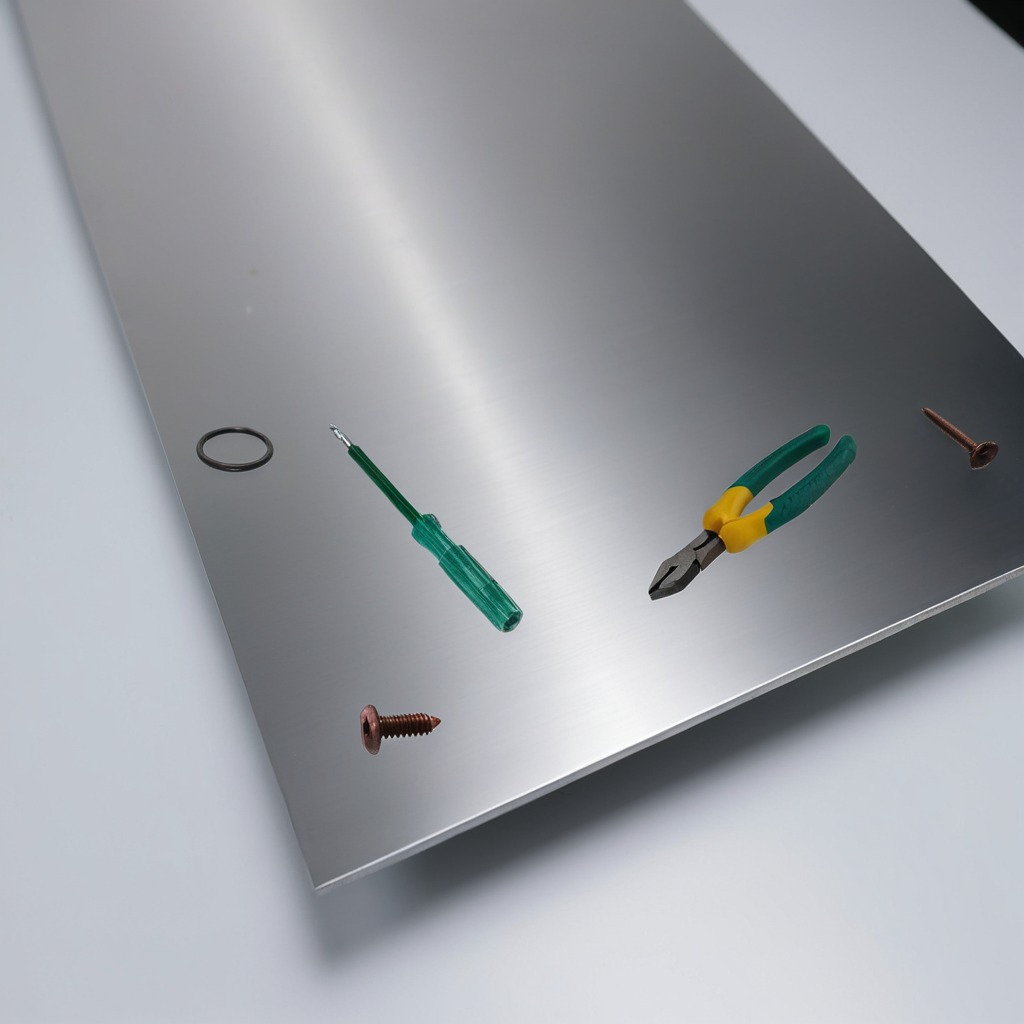
A rubber O'ring, a metal machine screw, an iron nail, pliers, and a screwdriver are lying on the stainless steel table.